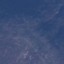
Label: HerbaceousVegetation